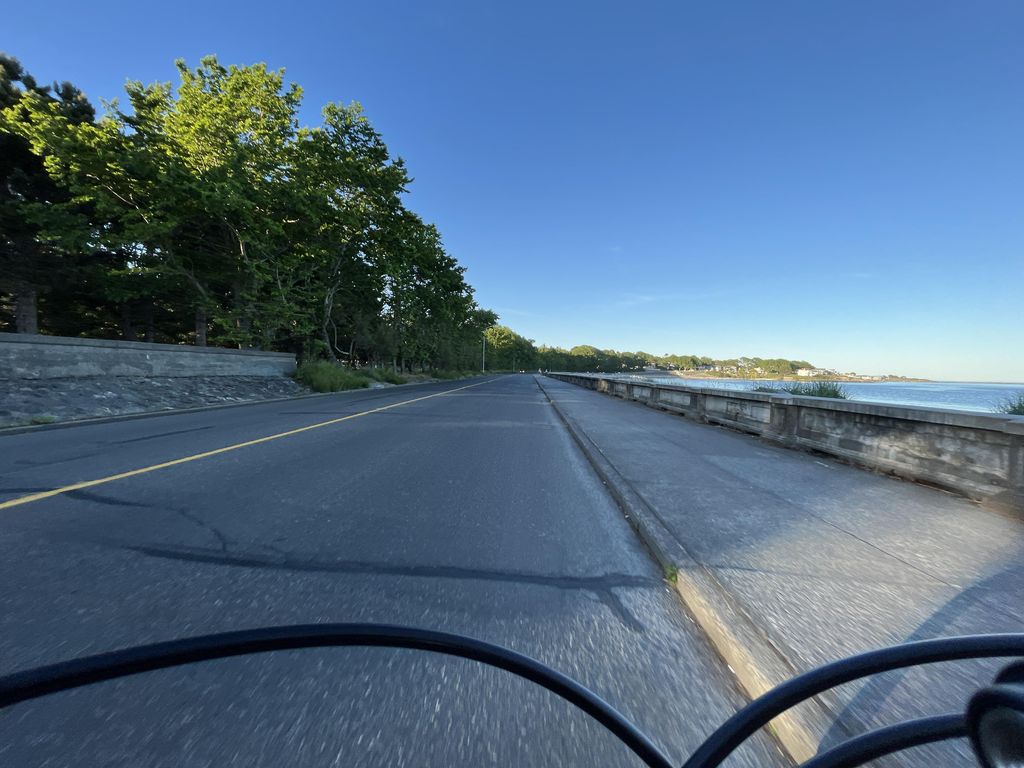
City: victoria